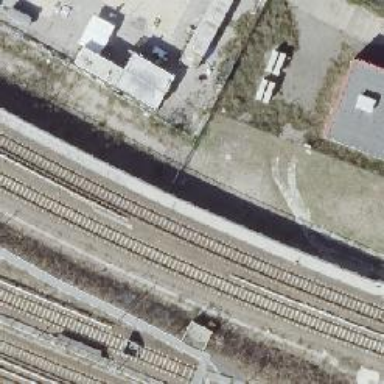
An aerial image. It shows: Solitary milestone along the railway.